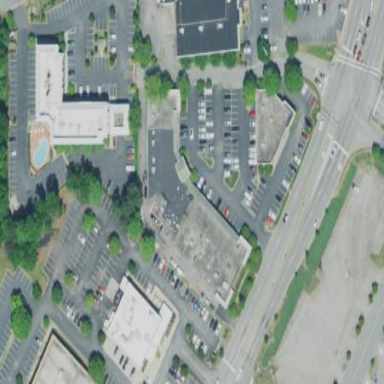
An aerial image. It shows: Retail building.